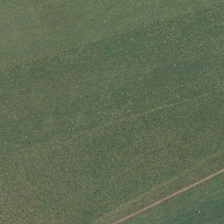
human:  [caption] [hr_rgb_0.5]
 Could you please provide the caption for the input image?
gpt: it is a piece of green meadow .

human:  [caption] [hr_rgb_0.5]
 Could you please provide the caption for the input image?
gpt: it is a piece of green meadow .

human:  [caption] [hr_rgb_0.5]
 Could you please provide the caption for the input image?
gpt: it is a piece of green meadow .

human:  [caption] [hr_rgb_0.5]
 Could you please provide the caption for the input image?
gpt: it is a piece of green meadow .

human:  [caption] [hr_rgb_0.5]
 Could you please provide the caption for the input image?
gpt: it is a piece of green meadow .